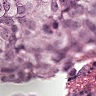
Metastatic tissue present: yes